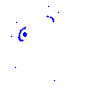
Particle: kaon